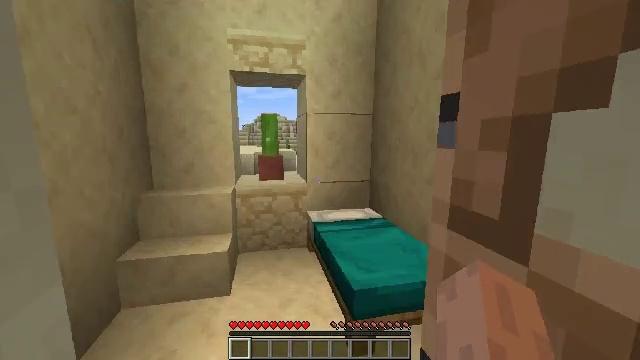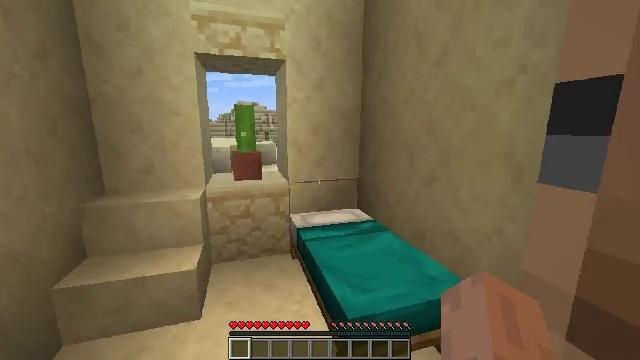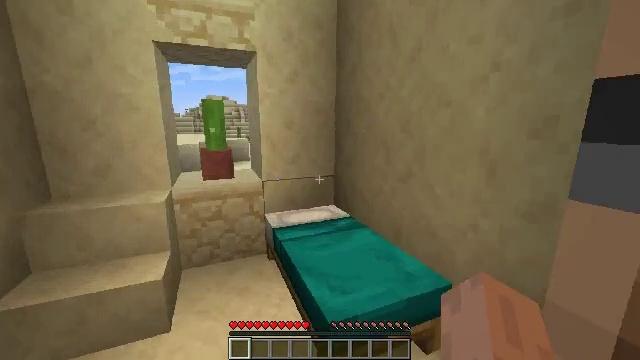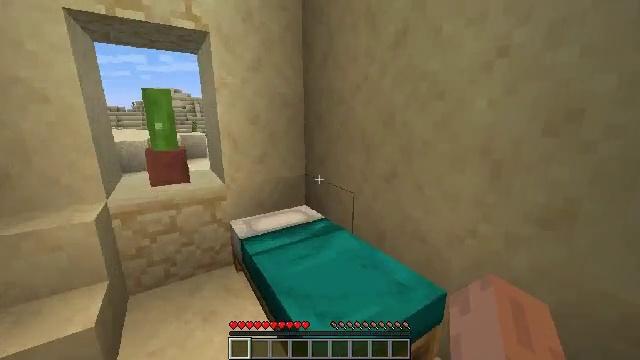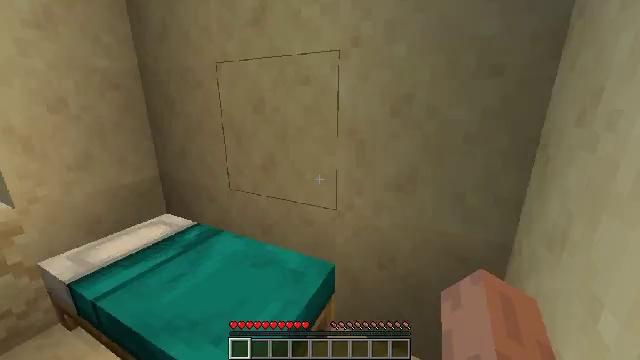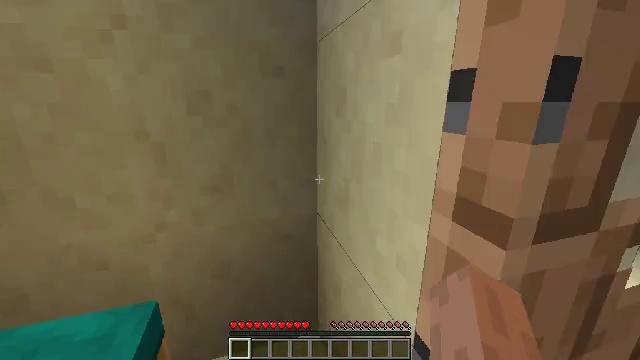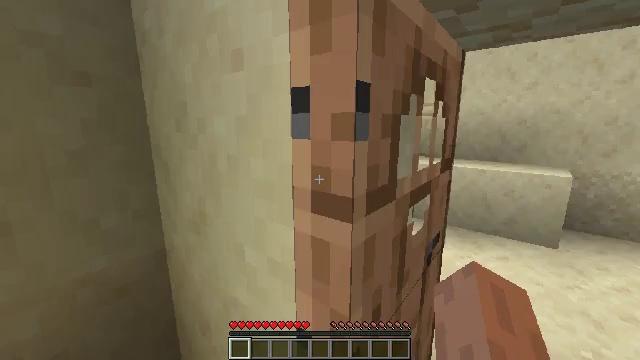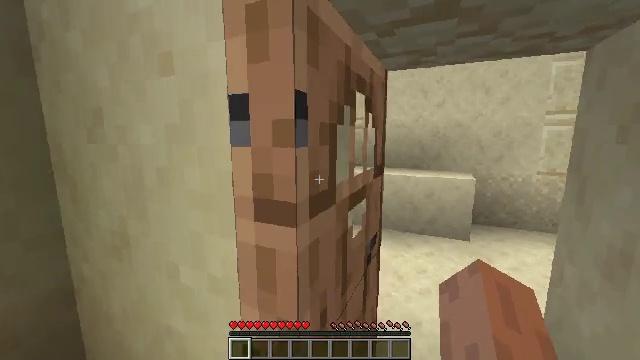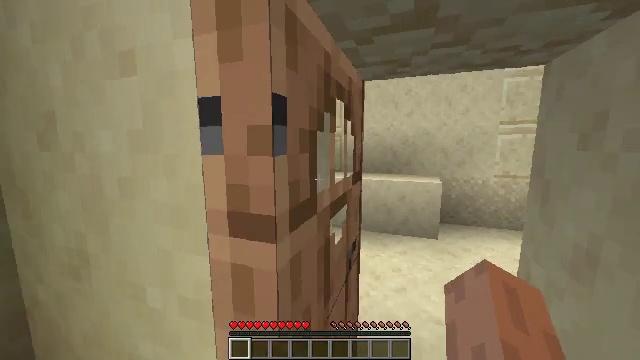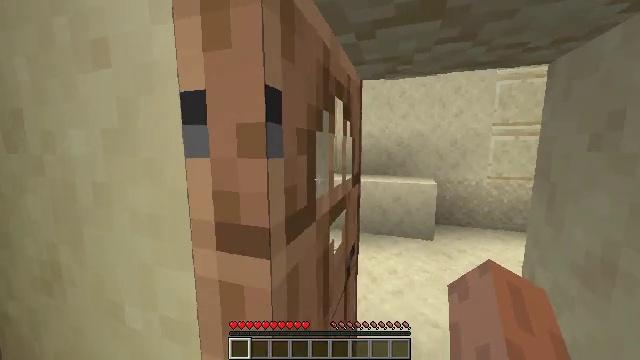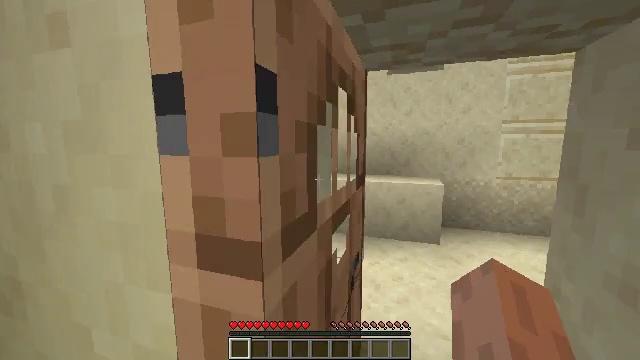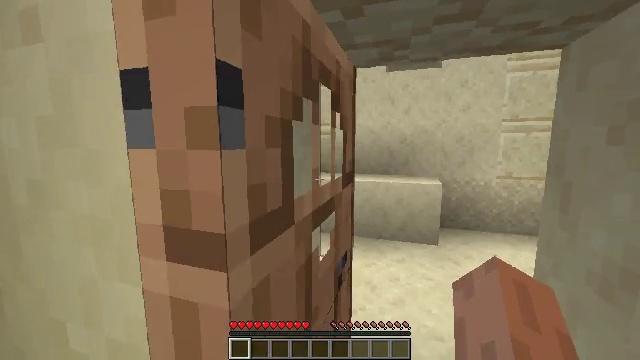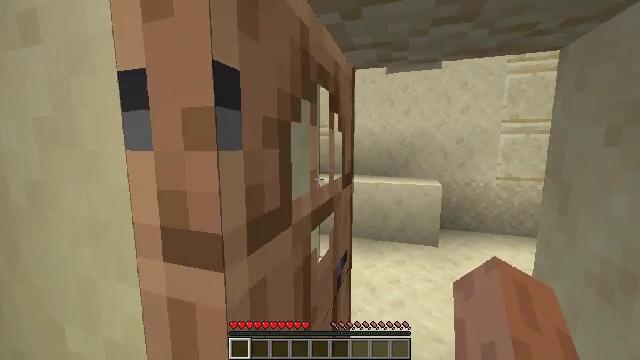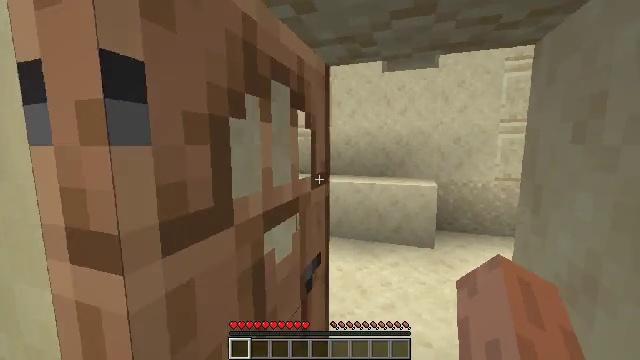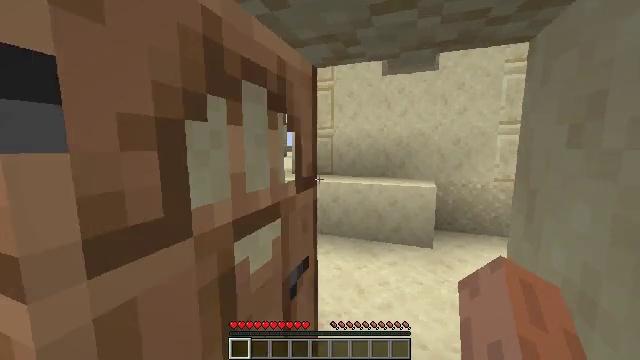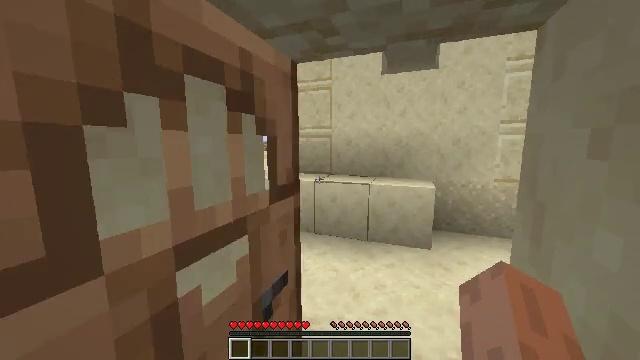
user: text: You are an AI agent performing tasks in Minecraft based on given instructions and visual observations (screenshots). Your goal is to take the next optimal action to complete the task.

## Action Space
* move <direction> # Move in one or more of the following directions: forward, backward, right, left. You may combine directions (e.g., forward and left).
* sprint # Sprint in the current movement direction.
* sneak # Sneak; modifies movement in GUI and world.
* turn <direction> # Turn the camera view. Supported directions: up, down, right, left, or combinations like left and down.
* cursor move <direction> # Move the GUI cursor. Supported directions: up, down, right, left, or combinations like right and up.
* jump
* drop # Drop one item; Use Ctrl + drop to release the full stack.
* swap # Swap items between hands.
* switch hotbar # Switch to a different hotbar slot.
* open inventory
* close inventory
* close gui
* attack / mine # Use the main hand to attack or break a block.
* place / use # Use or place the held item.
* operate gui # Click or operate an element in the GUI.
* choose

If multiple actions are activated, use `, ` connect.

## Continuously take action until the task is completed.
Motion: motion action
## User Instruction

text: Remove a hay block from the inventory.
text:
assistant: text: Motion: move forward, turn right and down, attack / mine
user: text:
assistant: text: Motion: move forward, turn right and down, attack / mine
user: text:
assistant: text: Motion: move forward, turn right and down, attack / mine
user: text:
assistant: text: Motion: turn right and down, attack / mine
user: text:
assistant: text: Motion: turn right, attack / mine
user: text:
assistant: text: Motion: turn right and up, attack / mine
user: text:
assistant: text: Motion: turn right and up, attack / mine
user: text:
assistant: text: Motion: move forward, turn right and up, attack / mine
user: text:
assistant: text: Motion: move forward, turn right, attack / mine
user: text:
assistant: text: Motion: move forward and move right, attack / mine
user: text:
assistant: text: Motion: move forward and move right, attack / mine
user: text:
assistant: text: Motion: move forward and move right, sprint, attack / mine
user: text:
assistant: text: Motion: move forward and move right, sprint, attack / mine
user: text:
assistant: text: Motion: move forward and move right, sprint, turn left, attack / mine
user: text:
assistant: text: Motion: move forward and move right, sprint, attack / mine
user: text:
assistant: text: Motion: move forward and move right, sprint, attack / mine
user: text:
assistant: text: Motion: move forward and move right, sprint, turn left, attack / mine
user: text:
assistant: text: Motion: move forward and move right, sprint, turn left, attack / mine
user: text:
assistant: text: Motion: move forward and move right, sprint, turn left, attack / mine
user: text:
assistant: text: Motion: move forward, sprint, turn left, attack / mine
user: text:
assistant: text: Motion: move forward, sprint, turn left, attack / mine
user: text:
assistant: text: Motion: move forward, sprint, turn left, attack / mine
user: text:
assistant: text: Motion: move forward, sprint, turn left, attack / mine
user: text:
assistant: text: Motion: move forward, sprint, attack / mine
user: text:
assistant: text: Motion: move forward, sprint, turn left, attack / mine
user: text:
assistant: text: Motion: move forward, sprint, turn left, attack / mine
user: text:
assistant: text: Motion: move forward, sprint, attack / mine
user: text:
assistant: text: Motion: move forward, sprint, attack / mine
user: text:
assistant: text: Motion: move forward, sprint, attack / mine, jump
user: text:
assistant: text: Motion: move forward, sprint, attack / mine, jump